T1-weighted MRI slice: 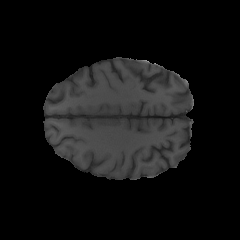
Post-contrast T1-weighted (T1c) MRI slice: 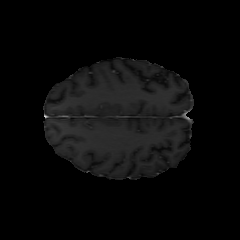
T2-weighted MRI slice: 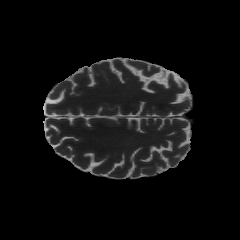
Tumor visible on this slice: no